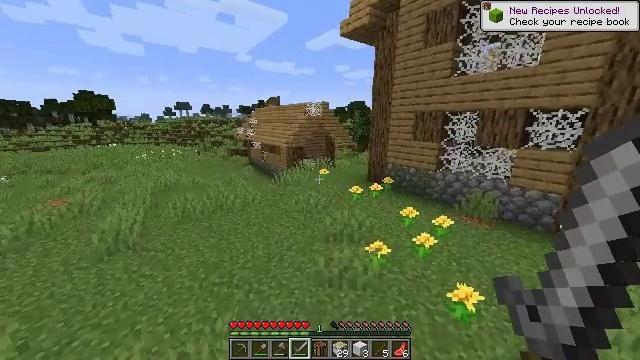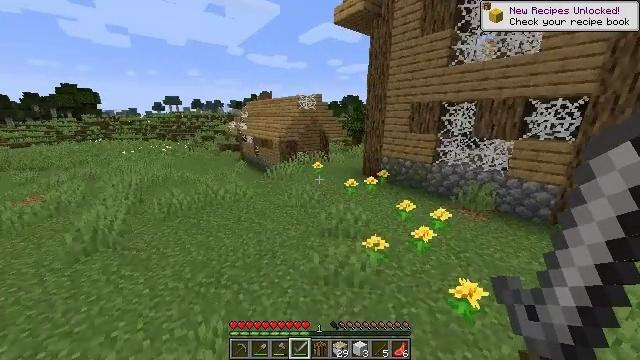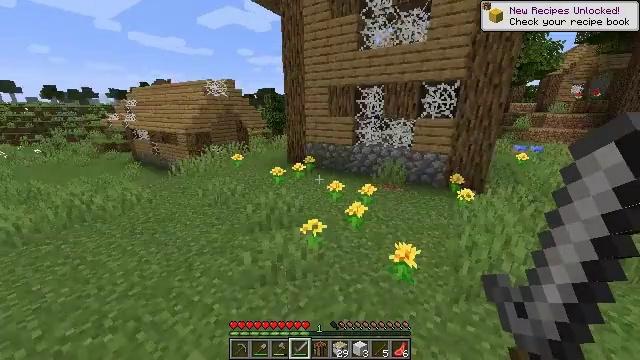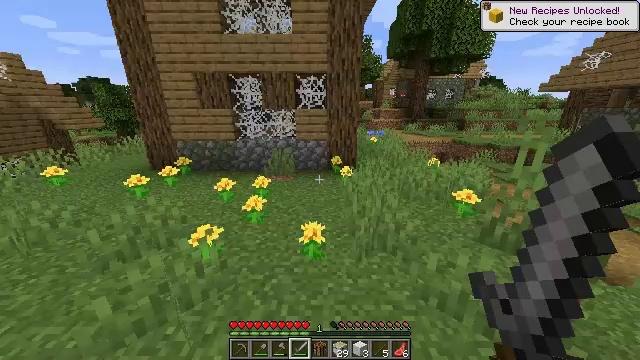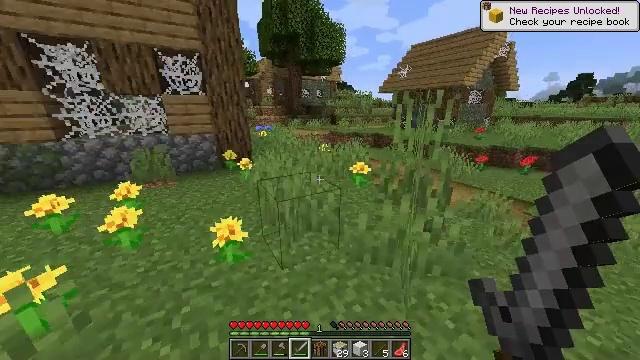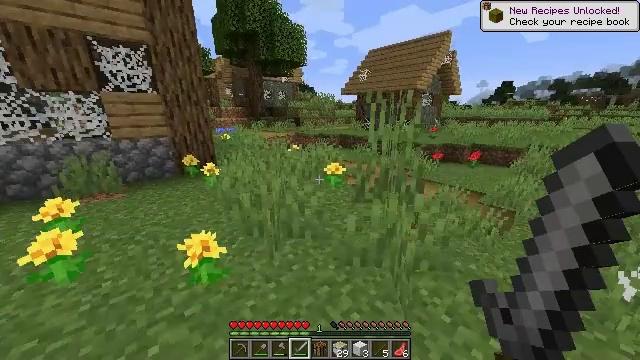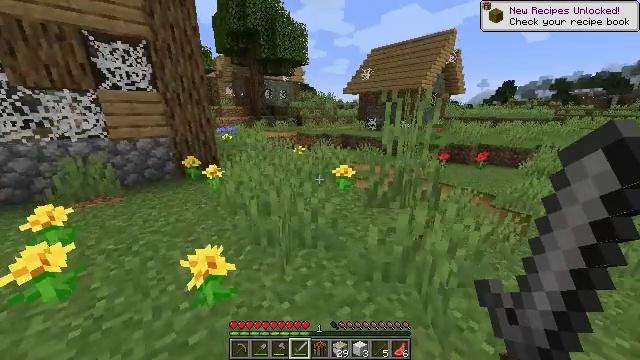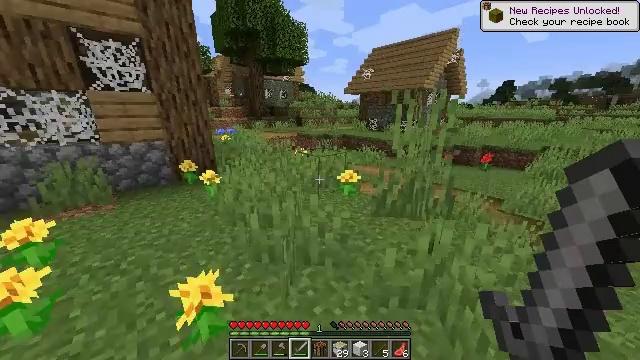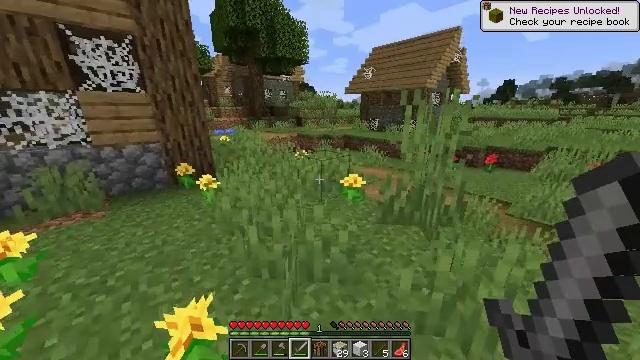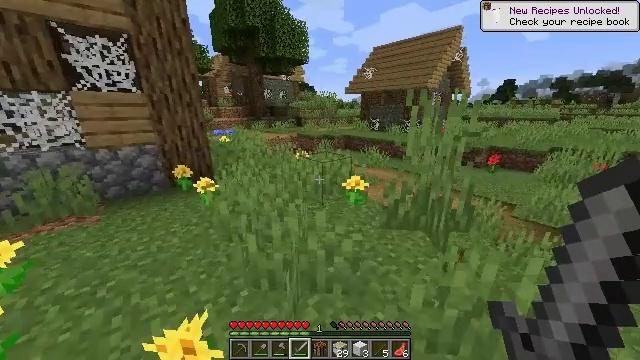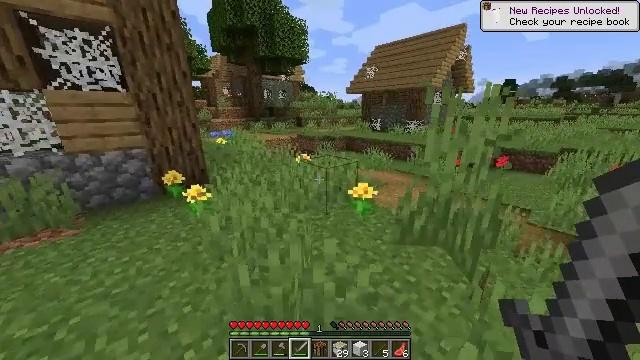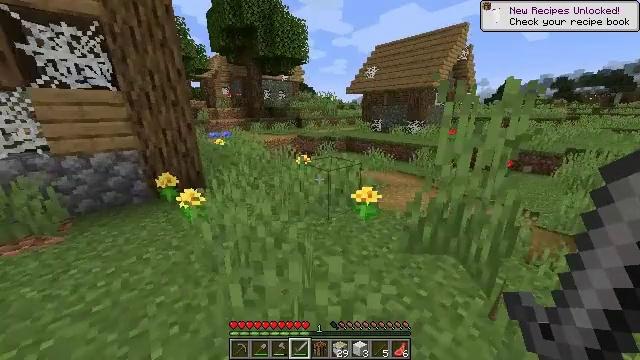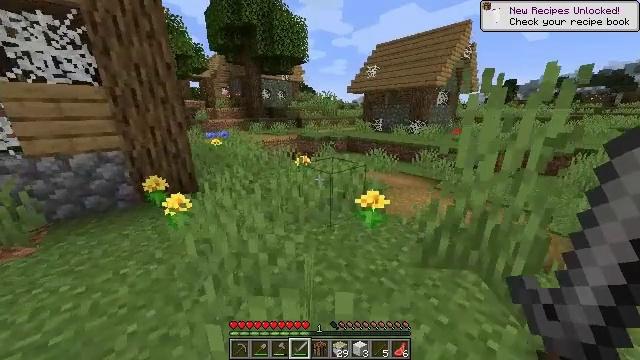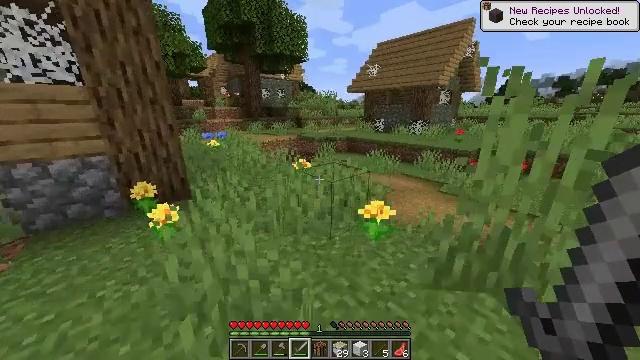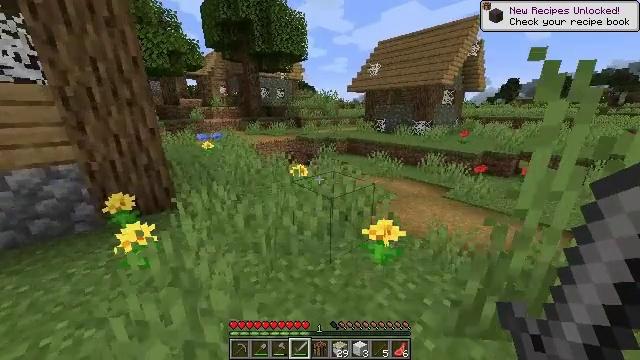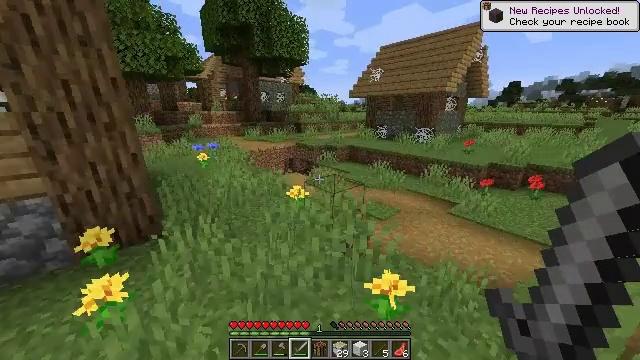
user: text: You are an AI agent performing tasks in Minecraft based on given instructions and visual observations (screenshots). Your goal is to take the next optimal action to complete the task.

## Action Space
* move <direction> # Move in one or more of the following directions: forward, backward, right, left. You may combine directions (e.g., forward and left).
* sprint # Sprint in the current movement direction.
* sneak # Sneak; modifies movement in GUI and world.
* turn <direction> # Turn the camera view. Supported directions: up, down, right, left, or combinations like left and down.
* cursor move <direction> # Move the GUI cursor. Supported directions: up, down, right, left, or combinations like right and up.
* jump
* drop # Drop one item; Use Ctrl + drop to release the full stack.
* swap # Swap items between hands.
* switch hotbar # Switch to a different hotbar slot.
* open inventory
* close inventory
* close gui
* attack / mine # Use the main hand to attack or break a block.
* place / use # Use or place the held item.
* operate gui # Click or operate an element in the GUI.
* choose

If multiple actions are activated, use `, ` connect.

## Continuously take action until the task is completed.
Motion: motion action
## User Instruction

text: Destroy the yellow bed to recycle it.
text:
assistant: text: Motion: move forward, sprint, turn right and down, jump
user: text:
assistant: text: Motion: move forward, sprint, turn right and down
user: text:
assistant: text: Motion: move forward, sprint, turn right
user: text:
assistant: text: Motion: move forward, sprint, turn right
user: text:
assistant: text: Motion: move forward, sprint, turn right
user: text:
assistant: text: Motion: move forward, sprint, switch to hotbar 4
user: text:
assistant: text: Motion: move forward, sprint, switch to hotbar 4
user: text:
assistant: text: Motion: move forward, sprint, switch to hotbar 4
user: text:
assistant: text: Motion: move forward, sprint, switch to hotbar 4
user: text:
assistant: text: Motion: move forward, sprint, switch to hotbar 4
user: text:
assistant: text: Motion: move forward, sprint
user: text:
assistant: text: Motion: move forward, sprint
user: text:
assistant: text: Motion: move forward, sprint
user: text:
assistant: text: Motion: move forward, sprint
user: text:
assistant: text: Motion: move forward, sprint, jump
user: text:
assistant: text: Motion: move forward, sprint, turn left, jump
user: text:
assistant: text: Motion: move forward, sprint, turn left, jump
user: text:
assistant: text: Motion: move forward, sprint, jump
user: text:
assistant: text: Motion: move forward, sprint, jump
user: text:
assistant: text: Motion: move forward, sprint, jump
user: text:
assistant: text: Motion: move forward, sprint, jump
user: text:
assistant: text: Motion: move forward, sprint, jump
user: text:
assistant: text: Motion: move forward, sprint, jump
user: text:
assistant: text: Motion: move forward, sprint, turn right
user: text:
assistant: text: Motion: move forward, sprint, turn right
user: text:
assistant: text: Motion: move forward, sprint, turn right
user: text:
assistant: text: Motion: move forward, sprint, turn right
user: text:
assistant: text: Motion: move forward, sprint, turn right
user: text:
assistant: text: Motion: move forward, sprint, jump
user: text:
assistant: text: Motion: move forward, sprint, jump